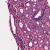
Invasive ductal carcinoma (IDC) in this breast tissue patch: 0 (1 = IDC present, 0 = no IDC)